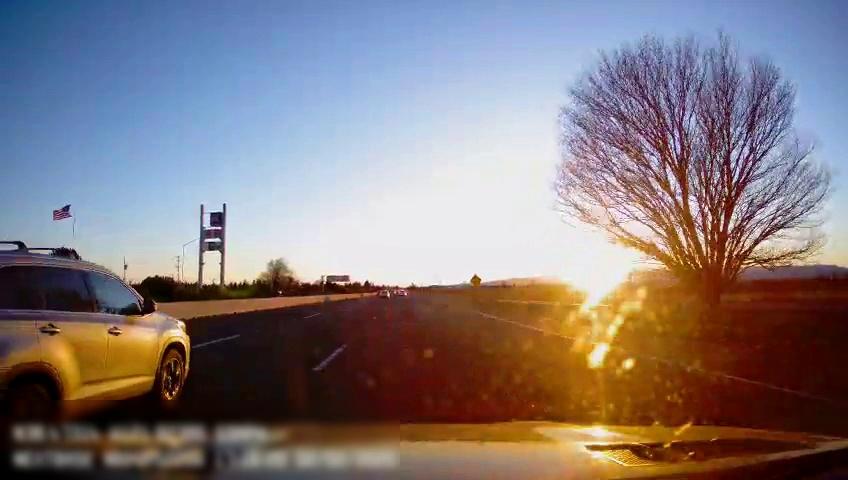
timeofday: Day
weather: Sunny
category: Drivable Space
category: Vehicles | Car
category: Vehicles | SUV
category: Lanes | Alternate Lane
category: Lanes | Current Lane
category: Lanes | Alternate Lane
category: Traffic | Signs
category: Traffic | Signs
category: Traffic | Signs
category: Traffic | Signs